Question: I need some help to create borders like in the pic below.
how can I create borders like this?
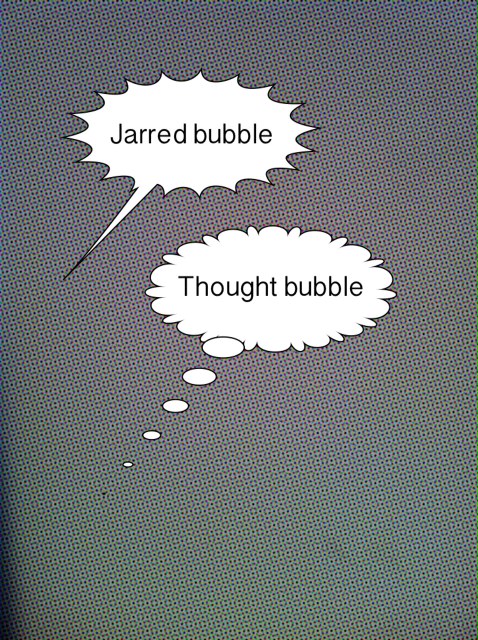
Answer: Some clues
1. Draw two ellipse with same center,one large A and other small B
2. Get the points at regular intervals on an ellipse
3. These points will be the starting and ending point and draw small arc ,Mathematically calculate the values and implement it
<URL>